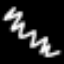
Label: squiggle